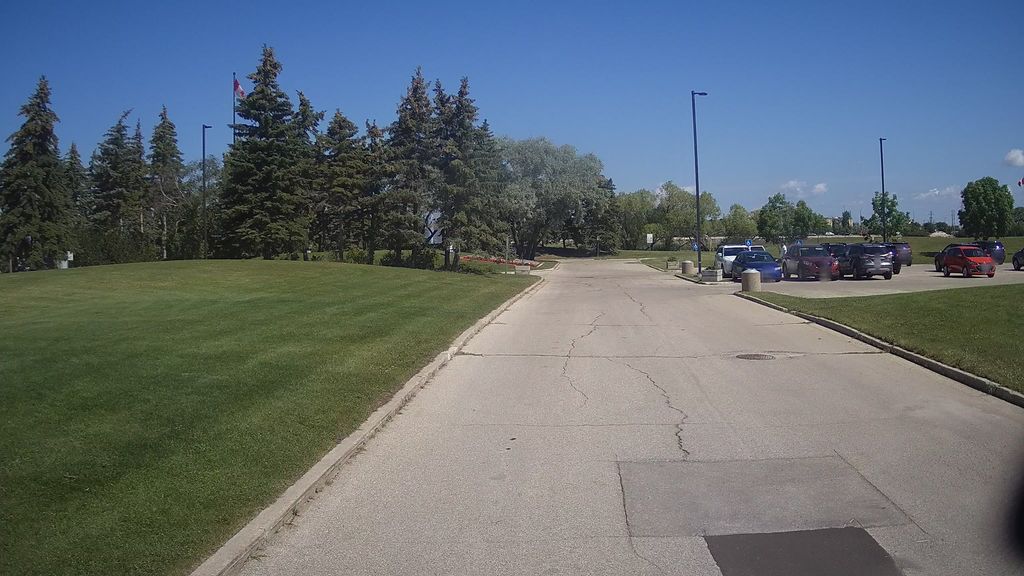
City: winnipeg